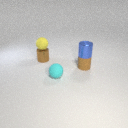
small blue metal cylinder above small brown rubber cylinder